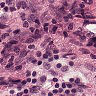
Metastatic tissue present: no